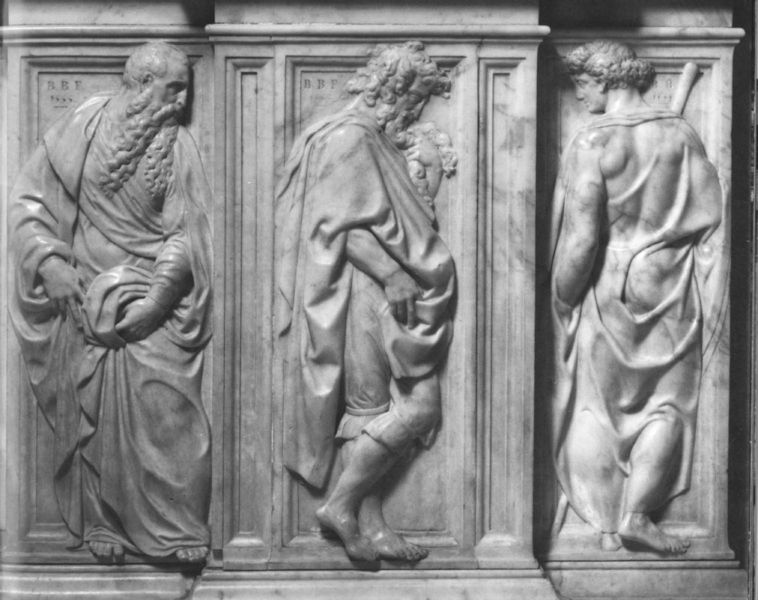
Titel: Chorschranken, Propheten
Künstler: Baccio Bandinelli
Standort: Florenz, Dom (EU - I - Toskana)
Schlagwörter: fuß, mann, umhang, menschen, marmor, männer, rücken, säule, bart, falten, stein, vollbart, gehen, kirche, gewand, mantel, drei, skulptur, relief, füße, seitlich, stab, figuren, kontrapost, fotografie, antike, hinten, barfuß, schwarzweiß, denker, römer, antik, götter, toga, heilige, weise, römisch, freske, apostel, abt, propheten, philosophen, wandrelief, griechendland, mann bart mantel falten skulptur, bbt